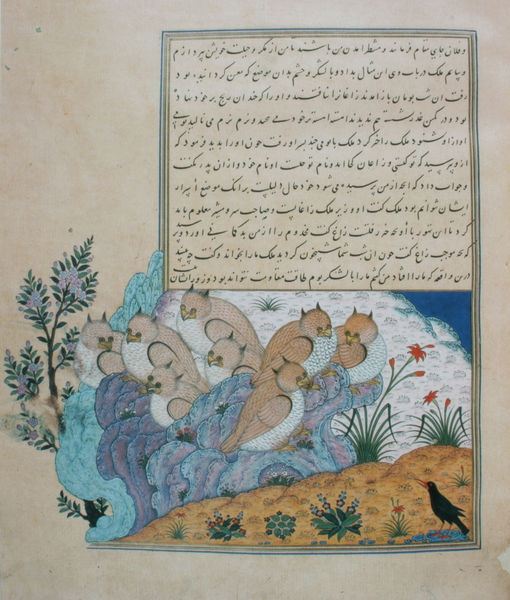
Titel: "Die Eulen und die Krähe" - Seite aus einer Abschrift von "Kalila wa Dimna" von Nizamuddin Abu'l-Ma'ali Nasrullah
Künstler: Shamsuddin Baysunghuri
Standort: Istanbul
Institution: Topkapi Sarayi Bibliothek
Schlagwörter: baum, blau, blätter, felsen, gruppe, himmel, vogel, wasser, weiß, wolken, gelb, grün, landschaft, ocker, sand, äste, blume, blumen, braun, schwarz, türkis, zeichnung, blüte, blüten, gras, rot, tier, tiere, wolke, malerei, federn, gefieder, rahmen, ast, erde, gräser, hügel, natur, stamm, vögel, zweige, boden, blatt, pflanze, pflanzen, vogelschwarm, schrift, strand, papier, schnabel, heu, fels, grafik, violett, halm, rand, blue, red, white, tafel, black, gold, gouache, green, painting, talking, yellow, inschrift, flowers, picture, print, brown, farn, fern, plant, buch, orient, orientalisch, zweig, illustration, text, beschriftung, distel, buchseite, kasten, arabisch, amsel, knospe, federkleid, flower, cloud, clouds, rock, rocks, sky, tree, gedicht, nest, hill, landscape, mountain, mountains, nature, orange, sea, water, waves, trees, eyes, message, snow, grass, river, plants, rabe, drawing, paper, frame, eule, animals, bird, peacock, miniatur, birds, eagle, story, arabien, islam, writing, handschrift, wings, beach, wave, scene, dirt, ancient, leaves, draft, square, farne, ground, board, hebräisch, signs, animal, bush, branches, uhu, buchillustration, pigeons, book, buchmalerei, leaf, chinese, horns, vegetation, asian, persian, chrift, persisch, dry, koran, china, eulen, arabic, calligraphy, islamic, script, beak, manuskript, miniature, quran, land, falken, elster, page, arab, indian, oriental, leserichtung, symbol, dream, border, illumination, käutzchen, käutze, uhus, swag, earth, words, manuscript, sign, poetry, egypt, wather, illuminated manuscript, folio, hawks, splanzen, asia, arabia, owls, red flower, crow, arabian, owl, handwriting, discussing, farsi, book of kings, vellum, raven, blooms, copy, scripture, word, poem, blues, parchment, middle eastern, foreign, note, turquoise, middle east, document, scriptrure, illustrated, lapis lazuli, lk, asiatisch, debate, boarder, persian story, quail nest, sea meets sand, many blues, black bird, fowl, eight, wisdom, collor, owls surf at night, conversing owls, crow is angry at owls, tect, kalligraphy, kaligraphy, red flowers, sanskrit, arabic art, brown birds, dowl, eight birds